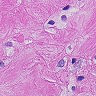
Metastatic tissue present: yes